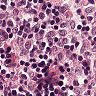
Metastatic tissue present: no